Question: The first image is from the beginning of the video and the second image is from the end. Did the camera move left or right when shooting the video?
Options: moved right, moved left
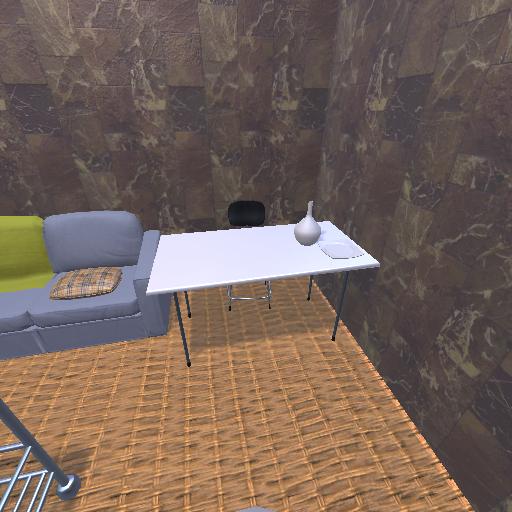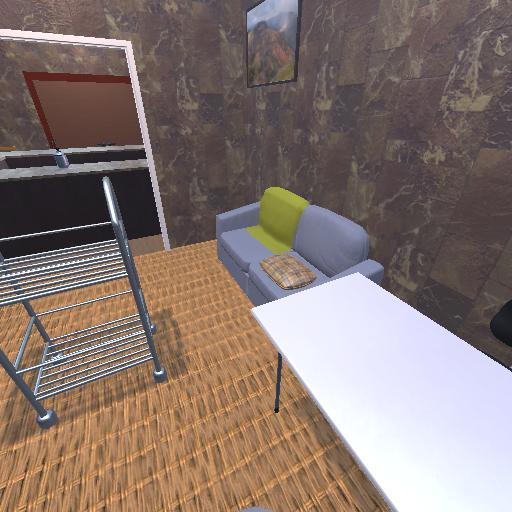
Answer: moved right